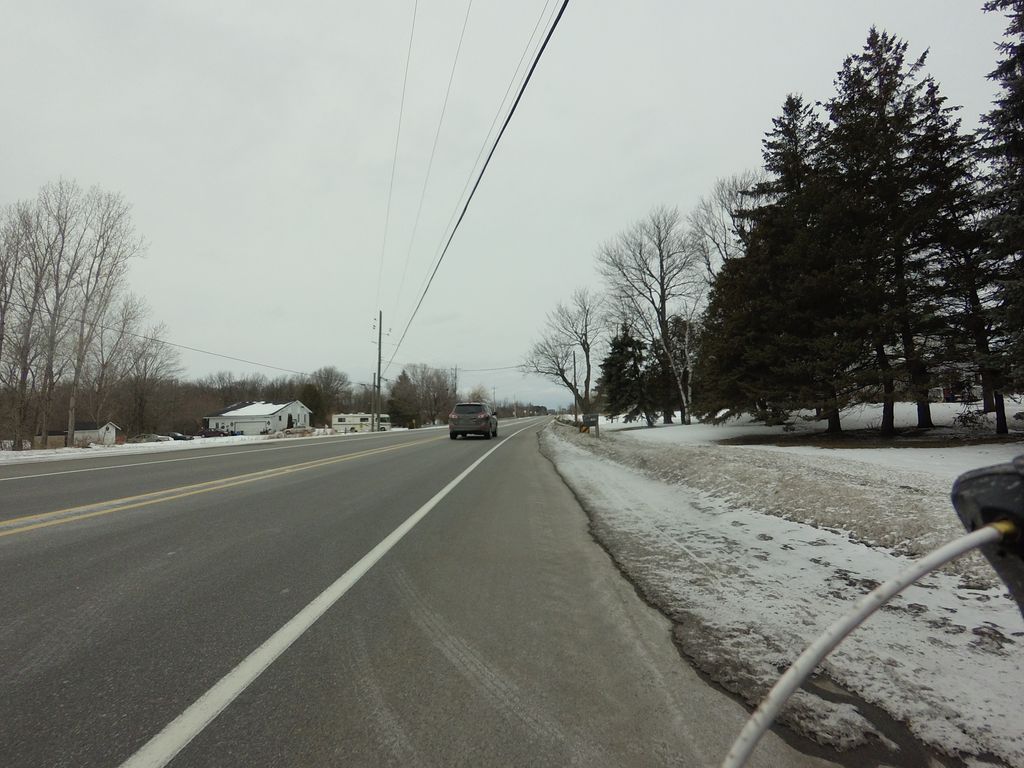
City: ottawa-gatineau